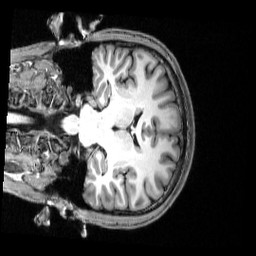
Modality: T1w
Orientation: coronal
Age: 25
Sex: male
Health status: healthy
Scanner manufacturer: siemens
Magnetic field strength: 3 T
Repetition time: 2.53 s
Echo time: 0.00339 s